Question: Basically i want a form that can show users default set of templates and upload image also if user wants to upload his own image. Something like this:

How do i achieve this in Zend?
So far i have tried creating a template form class
'''
class application_forms_FormTemplate extends Zend_Form{
public function init()
{
$image = new Zend_Form_Element_Image('image', array('src' =>'/path/to/dock.jpg'));
$template = $this->createElement('radio','tygTemplate');
$template->addMultiOptions(
array(
'desert.jpg' => $image,
'dock.jpg' => 'something'
)
)
->setSeparator('');
$this->addElements(array(
$template,
//$image
));
}}
'''
when i call this form in the view, i get the radio buttons but image is not rendered beside the radio.
Is there anything i am doing wrong or Could anyone point me to a better solution?
Thank you.
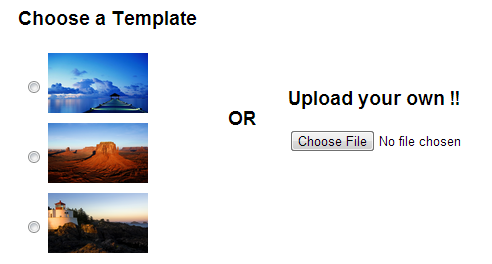
Answer: I cant test it in the moment, but may be an problem with Zend Form (escaping by default), please try this:
'''
$template = new Zend_Form_Element_Radio('template', array('escape' => false));
$template->addMultiOptions(array(
'xxx.jpg' => $image,
));
'''